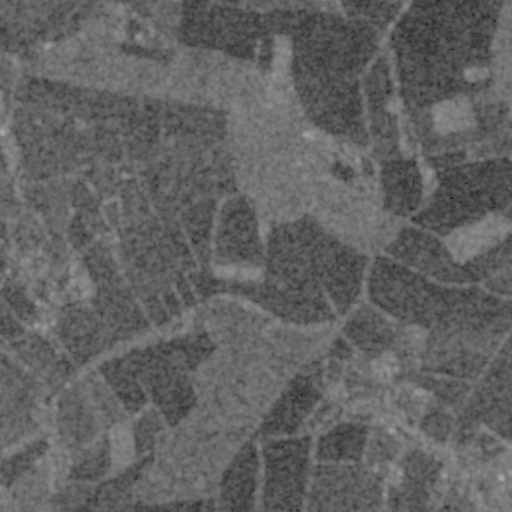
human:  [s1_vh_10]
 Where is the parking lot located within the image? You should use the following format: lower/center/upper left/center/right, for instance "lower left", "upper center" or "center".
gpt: The parking lot is located in the upper right of the image.
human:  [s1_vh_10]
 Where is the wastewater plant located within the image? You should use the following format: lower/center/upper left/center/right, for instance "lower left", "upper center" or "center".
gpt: The wastewater plant is located in the lower center of the image.
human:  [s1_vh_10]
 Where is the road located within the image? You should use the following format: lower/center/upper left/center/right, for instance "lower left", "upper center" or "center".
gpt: There is no road in the image.

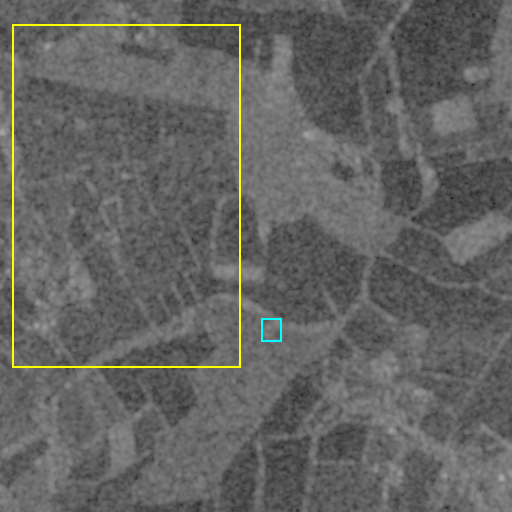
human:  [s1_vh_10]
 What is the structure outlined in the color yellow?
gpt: The structure outlined in yellow is a crop field.
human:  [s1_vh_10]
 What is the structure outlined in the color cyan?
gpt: The structure outlined in cyan is a wastewater plant.
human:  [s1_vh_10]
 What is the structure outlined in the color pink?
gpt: There is no pink outline.